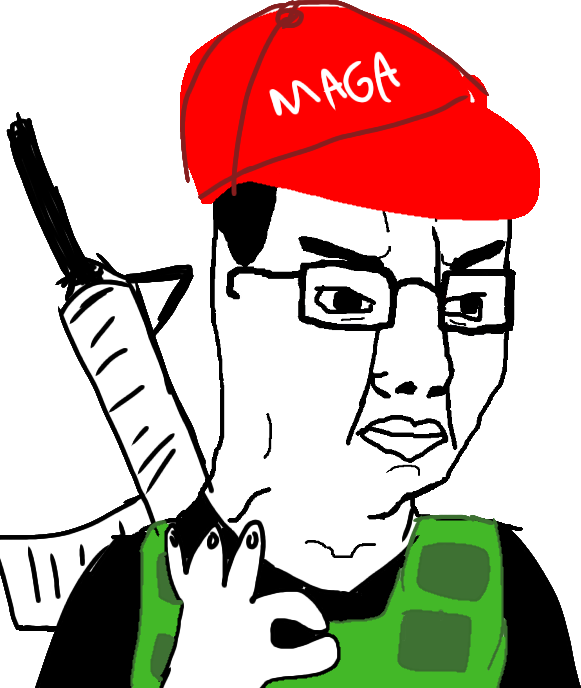
Label: 5_Poljak